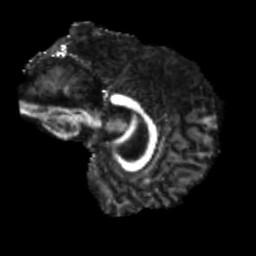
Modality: FA
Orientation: sagittal
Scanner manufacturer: siemens
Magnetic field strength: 3 T
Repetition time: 4 s
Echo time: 0.0594 s